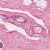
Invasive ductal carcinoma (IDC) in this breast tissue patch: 0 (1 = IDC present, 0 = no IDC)